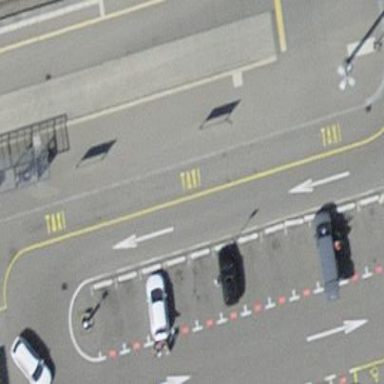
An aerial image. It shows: Taxi stand.